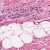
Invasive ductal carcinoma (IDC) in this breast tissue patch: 0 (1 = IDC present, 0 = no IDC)